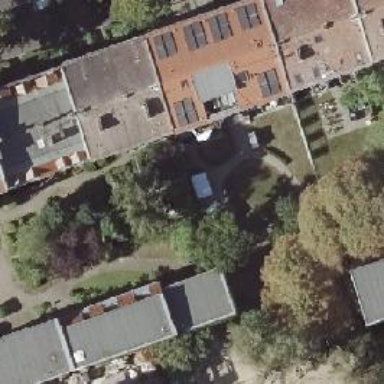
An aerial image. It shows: Charming neighbourhood.